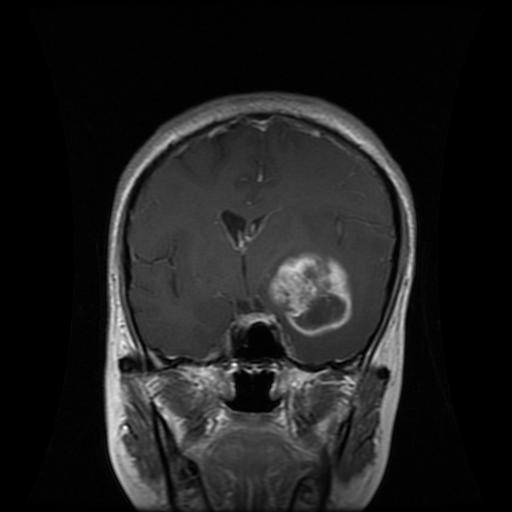
Label: glioma